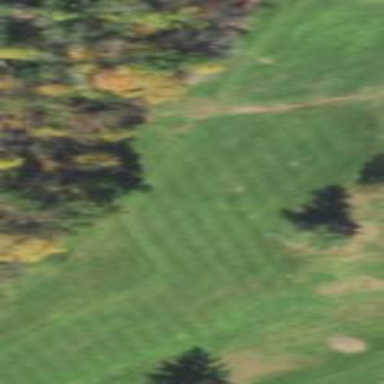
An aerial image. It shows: Grassy area designated as golf fairway.